Определите силу трения между поршнем и цилиндром шприца.
Оцените погрешность измерения.
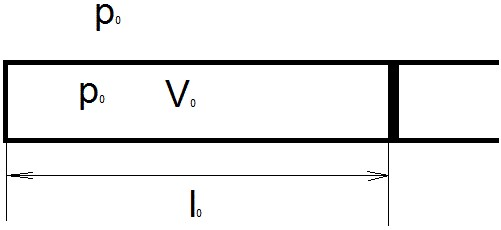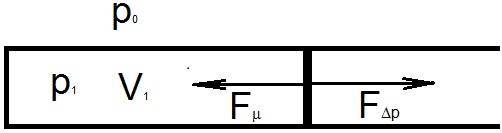
Определите силу трения между поршнем и цилиндром шприца.
Решение: После того, как конец шприца будет закрыт пальцем:  Затем, когда шприц нажимается, а затем отпускается, он не возвращается в исходное положение, а остается в положении:  Сила трения $F_{\mu}$ равна силе от разности давлений $F_{\Delta p}$ : \[F_{\mu}= F_{\Delta p}=S\Delta p=S(p_1 - p_0)=\frac{V_0}{l_0}\,p_0\,\frac{(V_0-V_1)}{V_1},\qquad S= \frac{V_0}{l_0}\]Когда $T=\operatorname{const}$ (перемещения должны быть достаточно медленными для изотермы) \[pV=\frac{m}{\mu}\,RT=\operatorname{const}\\p_0V_0 =p_1V_1, \qquad p_1=P_0\,\frac{V_0}{V_1} \]Численные значения:\[V_0=(100.0\pm0.05)\cdot10^{-2} ~ мл=(100.0\pm0.05)\cdot10^{-8}~м^3 \\l_0=(56.5\pm0.5)~мм=(0.056\pm0.005)~м\\p_0=98.4~кПа \] $№$1234567891011$V_1,~10^{-8}~м^3$6563656564656765676164 \[\implies V_1=64.6\cdot10^{-8}~м^3 ,\qquad\Delta V_1 \approx2\sigma V_1=3.4\cdot10^{-8}~м^3\] | $№$ | 1 | 2 | 3 | 4 | 5 | 6 | 7 | 8 | 9 | 10 | 11 | | --- | --- | --- | --- | --- | --- | --- | --- | --- | --- | --- | --- | | $V_1,~10^{-8}~м^3$ | 65 | 63 | 65 | 65 | 64 | 65 | 67 | 65 | 67 | 61 | 64 |
Ответ: \[F_{\mu}=\frac{V_0} {l_0}\cdot p\cdot\frac{V_0-V_1}{V_1}=0.95~Н \]

Оцените погрешность измерения.
Решение: \[\frac{\Delta F_{\mu}}{F{\mu}}=\frac{\Delta V_0+\Delta V_1}{V_0-V_1}+\frac{\Delta V_1}{V_1}+ \frac{\Delta V_0}{V_0}+\frac{\Delta l_0}{l_0} =0.176 \\\Delta F_{\mu}=0.176\cdot0.95~Н=0.17~Н \]
Ответ: \[F_{\mu}=(0.95\pm0.17)~Н\]
Темы:
E, Термодинамика, IEPhO, Уравнение состояния идеального газа, Трение, Давление